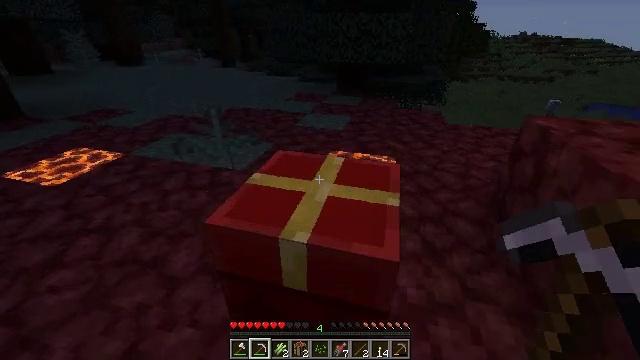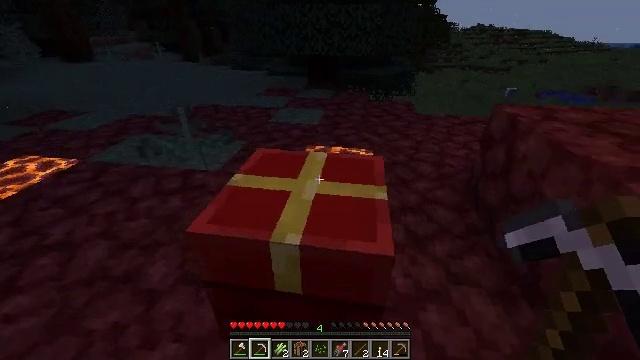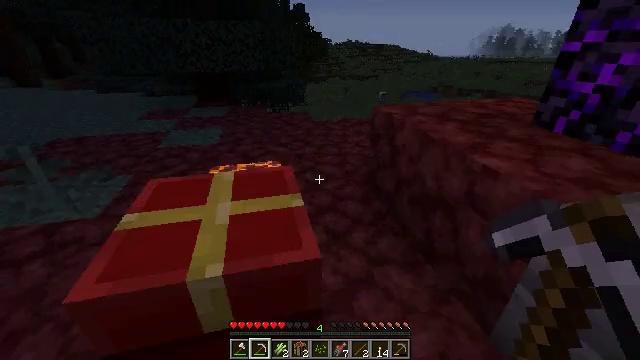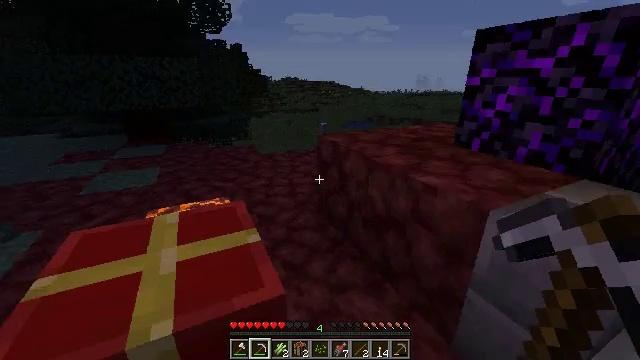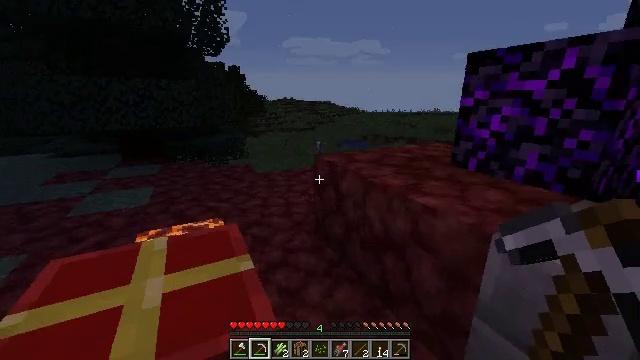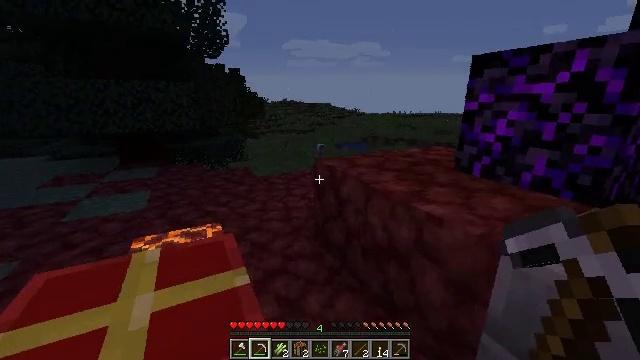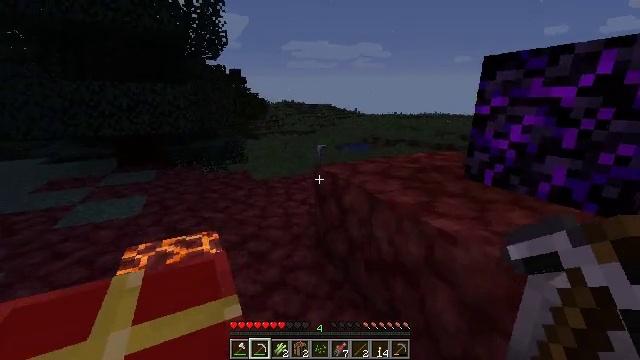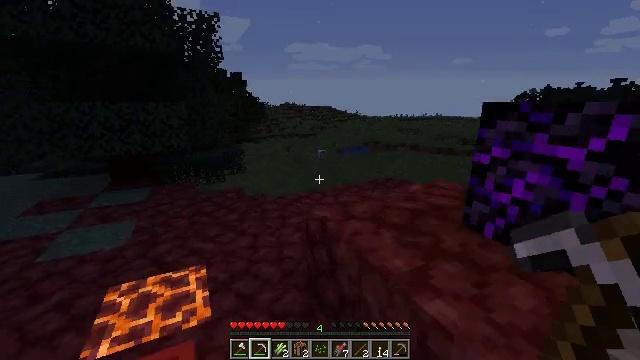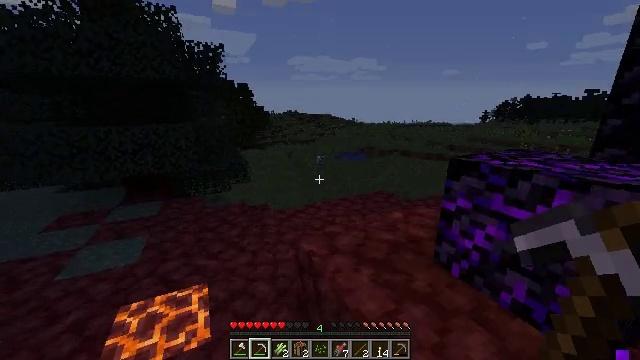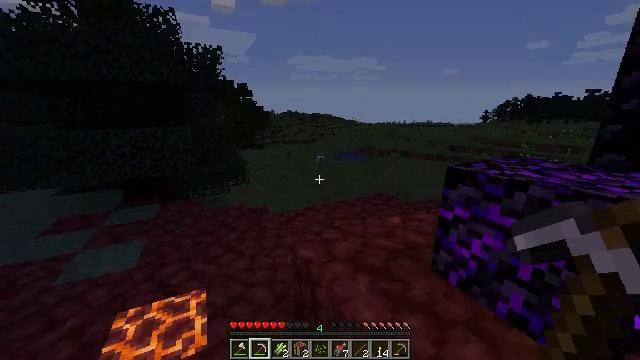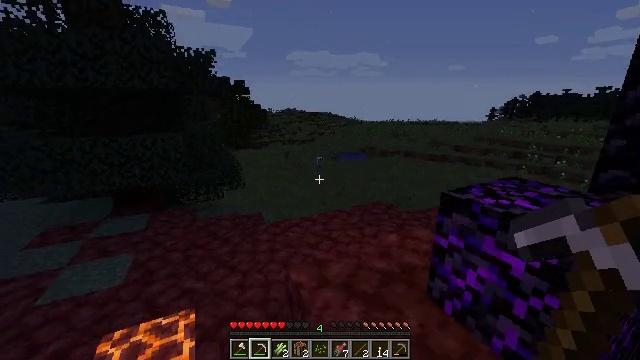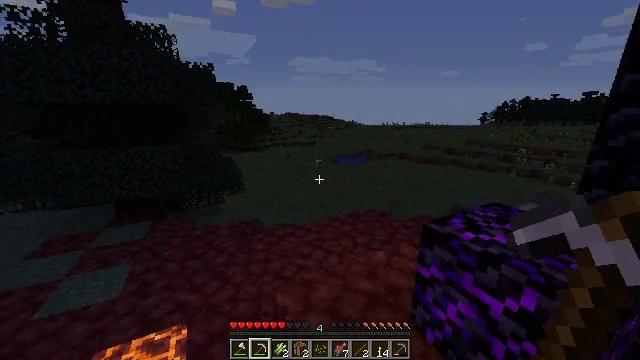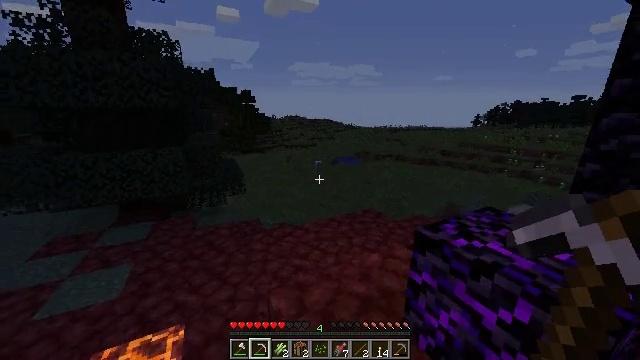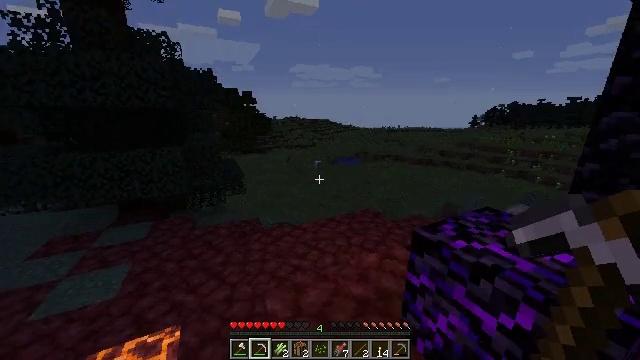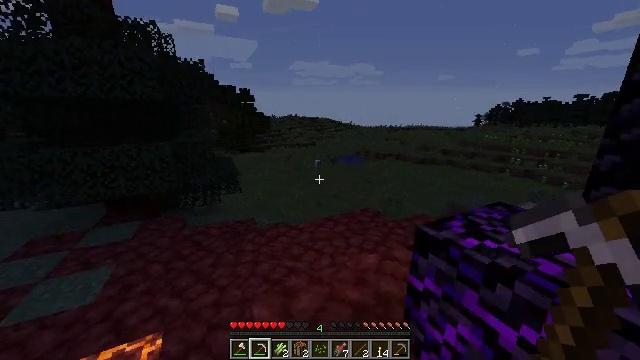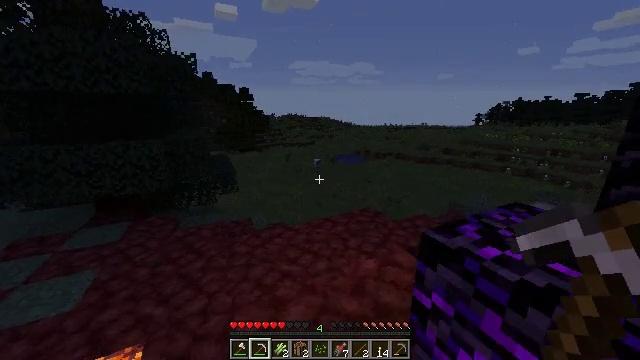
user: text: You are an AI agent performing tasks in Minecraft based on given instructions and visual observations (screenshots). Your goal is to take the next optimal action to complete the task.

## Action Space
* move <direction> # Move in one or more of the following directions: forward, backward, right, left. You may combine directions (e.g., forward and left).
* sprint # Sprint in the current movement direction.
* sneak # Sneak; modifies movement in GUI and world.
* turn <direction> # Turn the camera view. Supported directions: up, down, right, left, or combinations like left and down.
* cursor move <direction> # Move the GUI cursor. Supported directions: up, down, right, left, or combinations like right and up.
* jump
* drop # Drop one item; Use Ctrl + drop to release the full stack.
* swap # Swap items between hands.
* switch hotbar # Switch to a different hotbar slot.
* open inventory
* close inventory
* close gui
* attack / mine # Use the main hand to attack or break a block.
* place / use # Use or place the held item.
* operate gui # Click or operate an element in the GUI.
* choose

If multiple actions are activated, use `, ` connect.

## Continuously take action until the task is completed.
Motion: motion action
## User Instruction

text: Kill mobs.
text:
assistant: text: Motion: turn right and down
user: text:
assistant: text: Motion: turn right and up
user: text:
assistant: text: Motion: turn right and up
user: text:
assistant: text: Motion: move forward, turn up
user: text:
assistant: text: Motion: move forward
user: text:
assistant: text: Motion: move forward
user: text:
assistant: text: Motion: move forward, sprint, jump
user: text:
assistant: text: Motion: move forward, sprint, jump
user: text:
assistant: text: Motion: move forward, sprint, jump
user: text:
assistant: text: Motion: move forward, sprint, jump
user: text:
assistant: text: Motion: move forward, sprint, jump
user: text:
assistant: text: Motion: move forward, sprint, jump
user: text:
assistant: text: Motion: move forward, sprint, jump
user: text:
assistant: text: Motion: move forward, sprint, jump
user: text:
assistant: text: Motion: move forward, sprint, jump
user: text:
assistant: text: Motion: move forward, sprint, jump
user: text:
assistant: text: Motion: move forward, sprint, jump
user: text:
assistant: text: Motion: move forward, sprint, jump
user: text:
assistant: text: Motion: move forward, sprint, jump
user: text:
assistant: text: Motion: move forward, sprint, jump
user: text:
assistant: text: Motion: move forward, sprint, jump
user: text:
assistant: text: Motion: move forward, sprint, jump
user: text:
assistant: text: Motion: move forward, sprint, jump
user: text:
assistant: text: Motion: move forward, sprint
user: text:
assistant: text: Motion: move forward
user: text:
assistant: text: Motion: move forward, open inventory
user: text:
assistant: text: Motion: move forward, cursor move right and up, open inventory
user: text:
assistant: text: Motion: move forward, open inventory
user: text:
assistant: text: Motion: open inventory
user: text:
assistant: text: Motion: no_op